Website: crate-barrel
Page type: payment
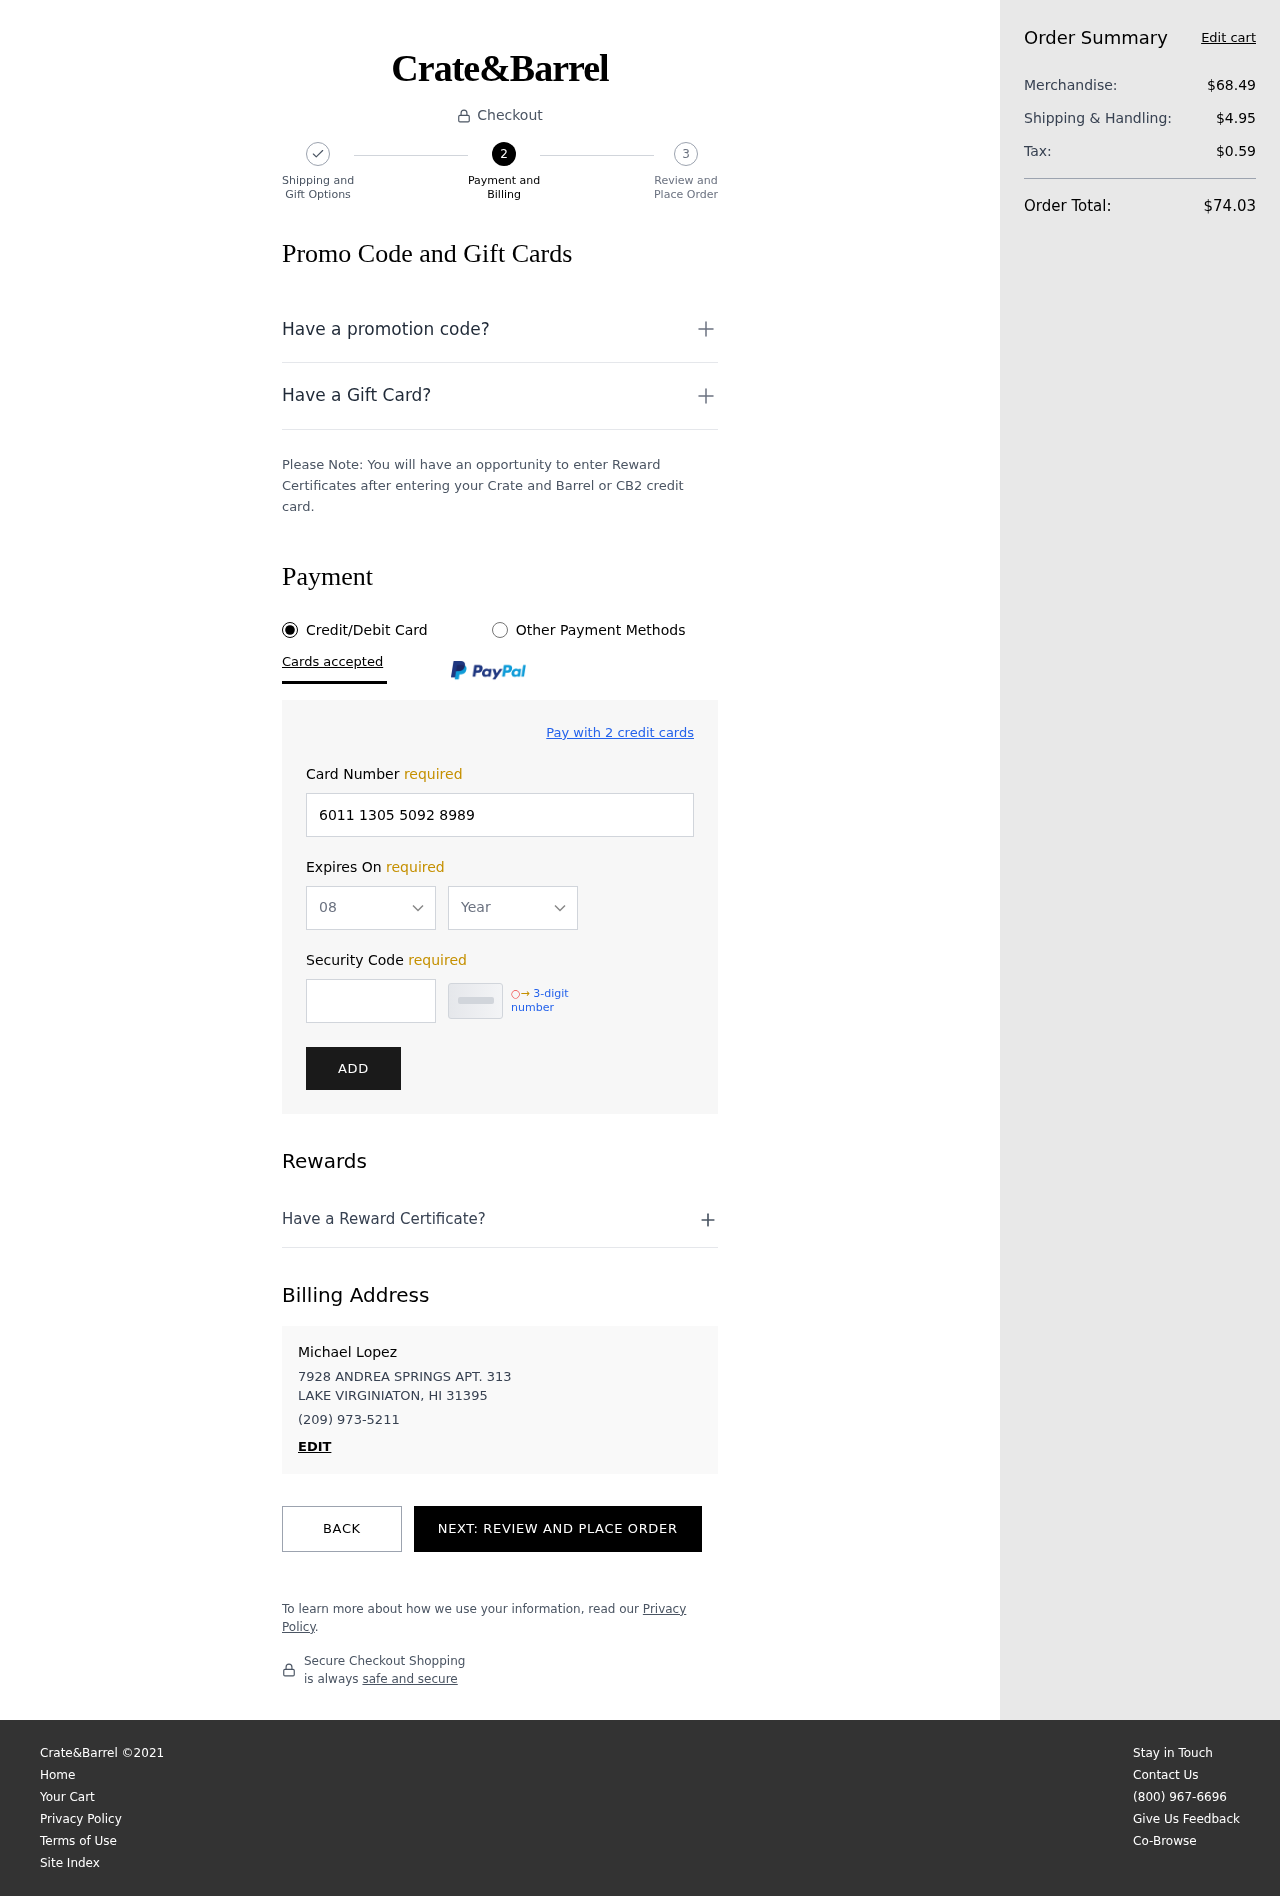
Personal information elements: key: PII_CARD_EXPIRY_MONTH
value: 08
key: PII_CARD_EXPIRY_YEAR
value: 26
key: PII_CITY_STATE_ZIP
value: LAKE VIRGINIATON, HI 31395
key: PII_FULLNAME
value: Michael Lopez
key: PII_PHONE
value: (209) 973-5211
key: PII_STREET
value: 7928 ANDREA SPRINGS APT. 313
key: PII_CARD_NUMBER
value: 6011 1305 5092 8989
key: PII_CARD_CVV
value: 230
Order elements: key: ORDER_SUBTOTAL
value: $68.49
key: ORDER_SHIPPING_COST
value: $4.95
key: ORDER_TAX
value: $0.59
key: ORDER_TOTAL
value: $74.03